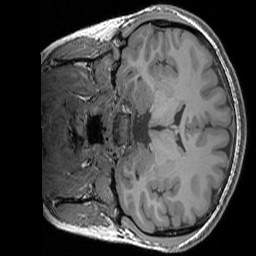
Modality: T1w
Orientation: coronal
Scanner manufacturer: siemens
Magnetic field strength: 3 T
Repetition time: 1.83 s
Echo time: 0.00303 s